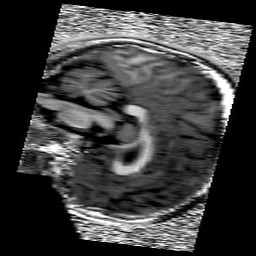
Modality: UNIT1
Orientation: sagittal
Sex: female
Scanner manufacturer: siemens
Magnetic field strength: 3 T
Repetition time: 5 s
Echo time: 0.00355 s